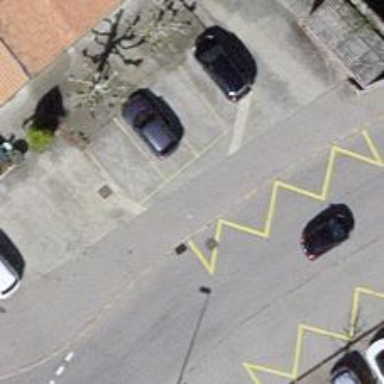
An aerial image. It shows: Bus stop with platform for public transport.